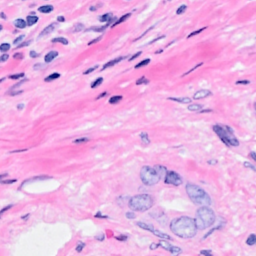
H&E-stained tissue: Breast